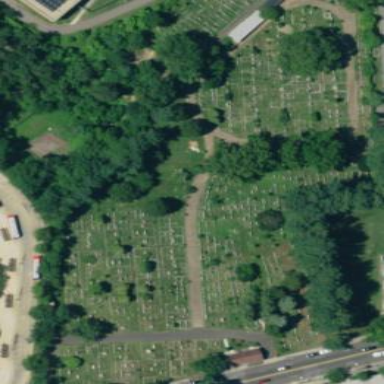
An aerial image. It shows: Cemetery.